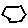
Label: hexagon